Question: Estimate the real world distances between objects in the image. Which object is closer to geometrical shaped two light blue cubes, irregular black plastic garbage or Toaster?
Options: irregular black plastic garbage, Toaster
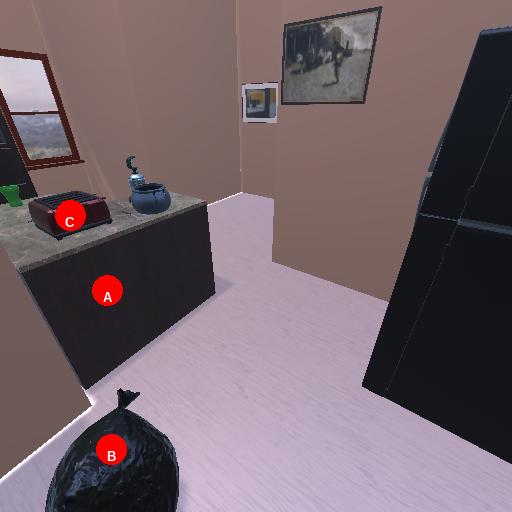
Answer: irregular black plastic garbage